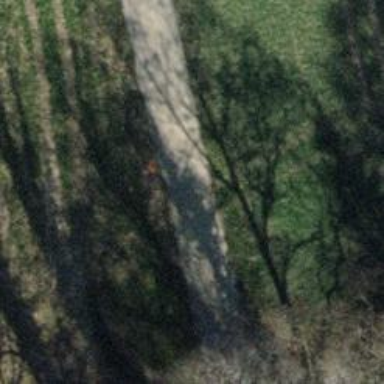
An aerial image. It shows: Pipeline marker.